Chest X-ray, PA view. Patient: 36 years old, sex F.
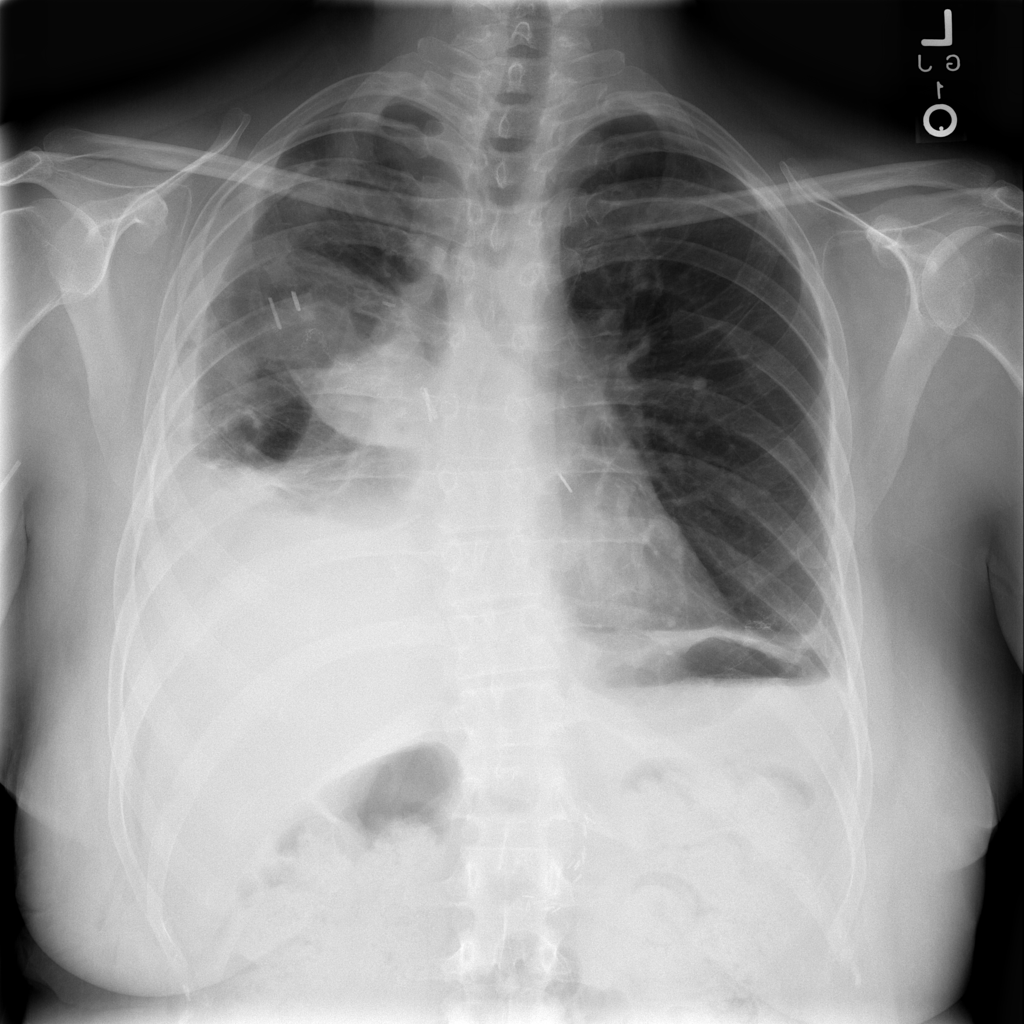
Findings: Effusion, Mass